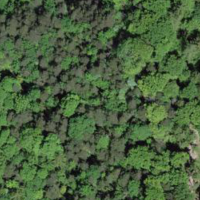
EUNIS habitat code: 44
Species observed at this site:
Angelica sylvestris
Mercurialis perennis